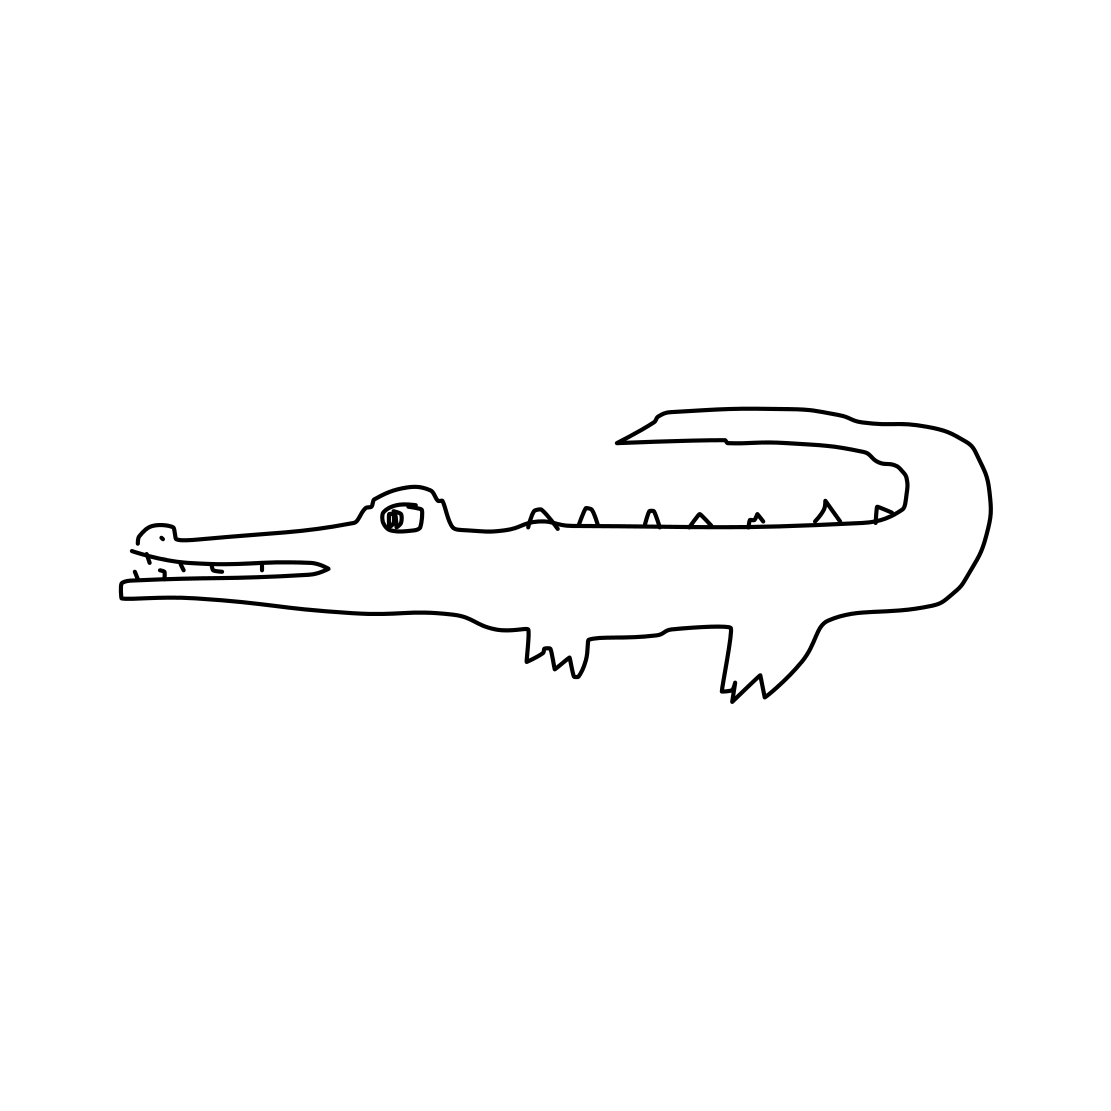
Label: crocodile